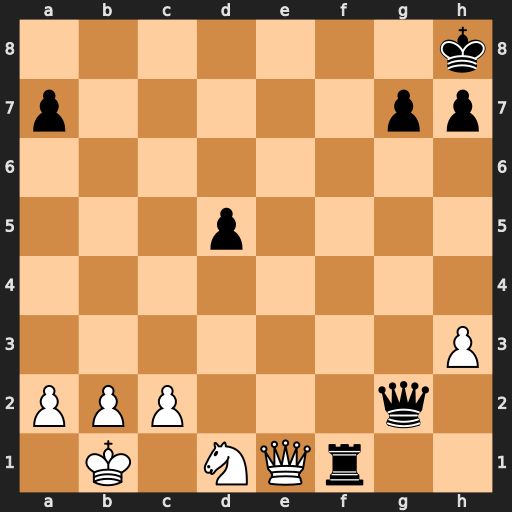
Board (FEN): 7k/p5pp/8/3p4/8/7P/PPP3q1/1K1NQr2
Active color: w
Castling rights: -
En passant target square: -
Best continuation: Qe8+ Rf8 Qxf8#